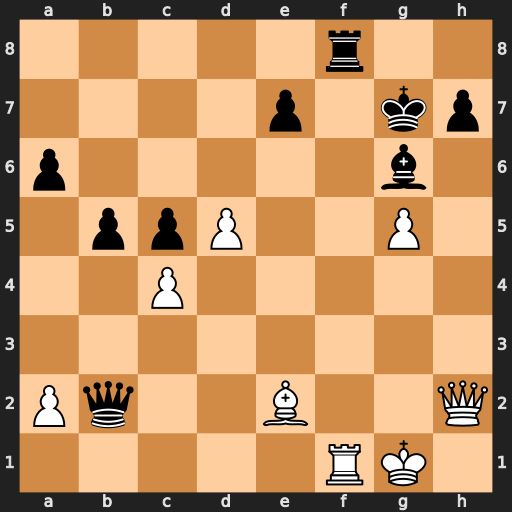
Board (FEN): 5r2/4p1kp/p5b1/1ppP2P1/2P5/8/Pq2B2Q/5RK1
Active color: w
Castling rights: -
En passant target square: -
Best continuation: Qh6+ Kh8 Qxf8#